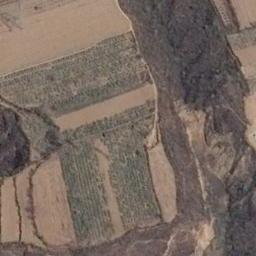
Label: terrace